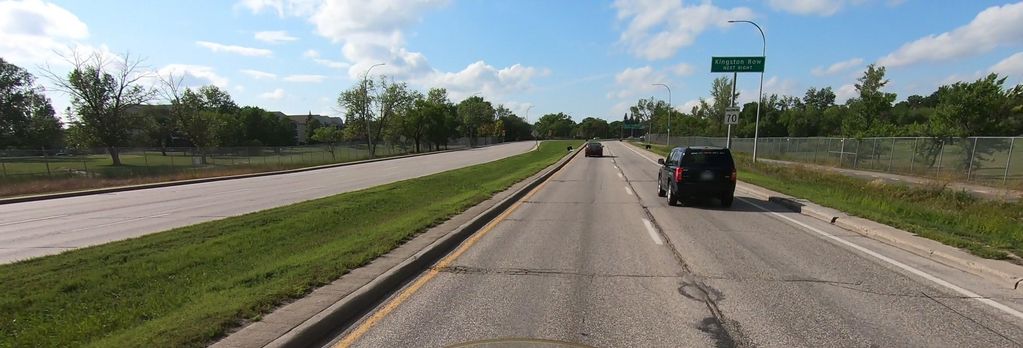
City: winnipeg